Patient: sex M, age 35
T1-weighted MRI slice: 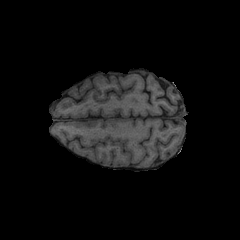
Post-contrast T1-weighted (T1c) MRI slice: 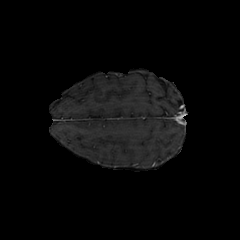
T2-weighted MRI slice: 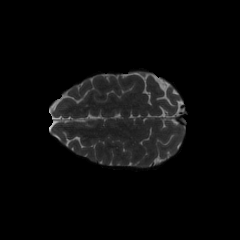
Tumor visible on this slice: no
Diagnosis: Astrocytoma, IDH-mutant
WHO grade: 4